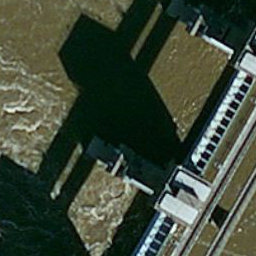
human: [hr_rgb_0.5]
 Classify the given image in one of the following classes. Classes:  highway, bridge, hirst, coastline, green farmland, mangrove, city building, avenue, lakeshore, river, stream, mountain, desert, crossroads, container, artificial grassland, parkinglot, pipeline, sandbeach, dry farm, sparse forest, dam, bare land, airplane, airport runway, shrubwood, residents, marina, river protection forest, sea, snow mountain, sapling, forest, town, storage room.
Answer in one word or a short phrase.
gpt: dam